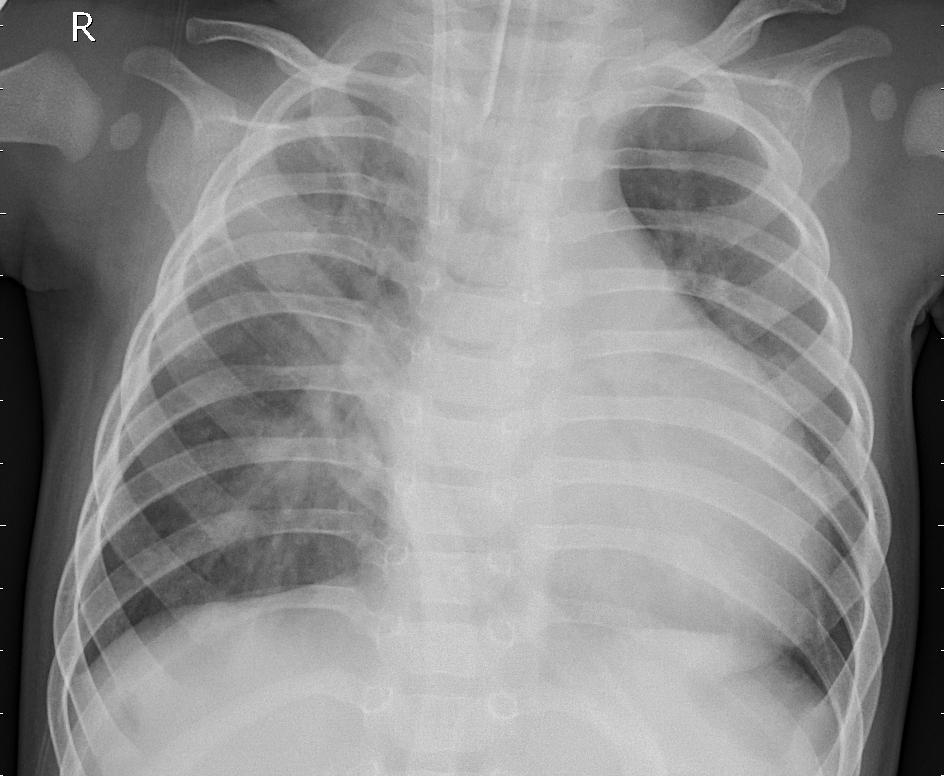
Diagnosis: PNEUMONIA